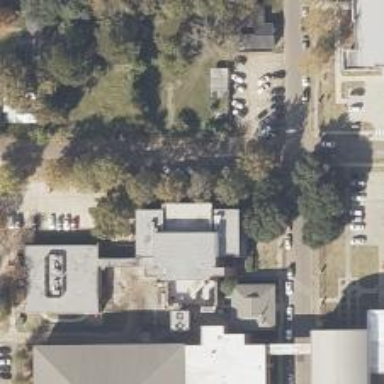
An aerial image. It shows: View of university building.